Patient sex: M
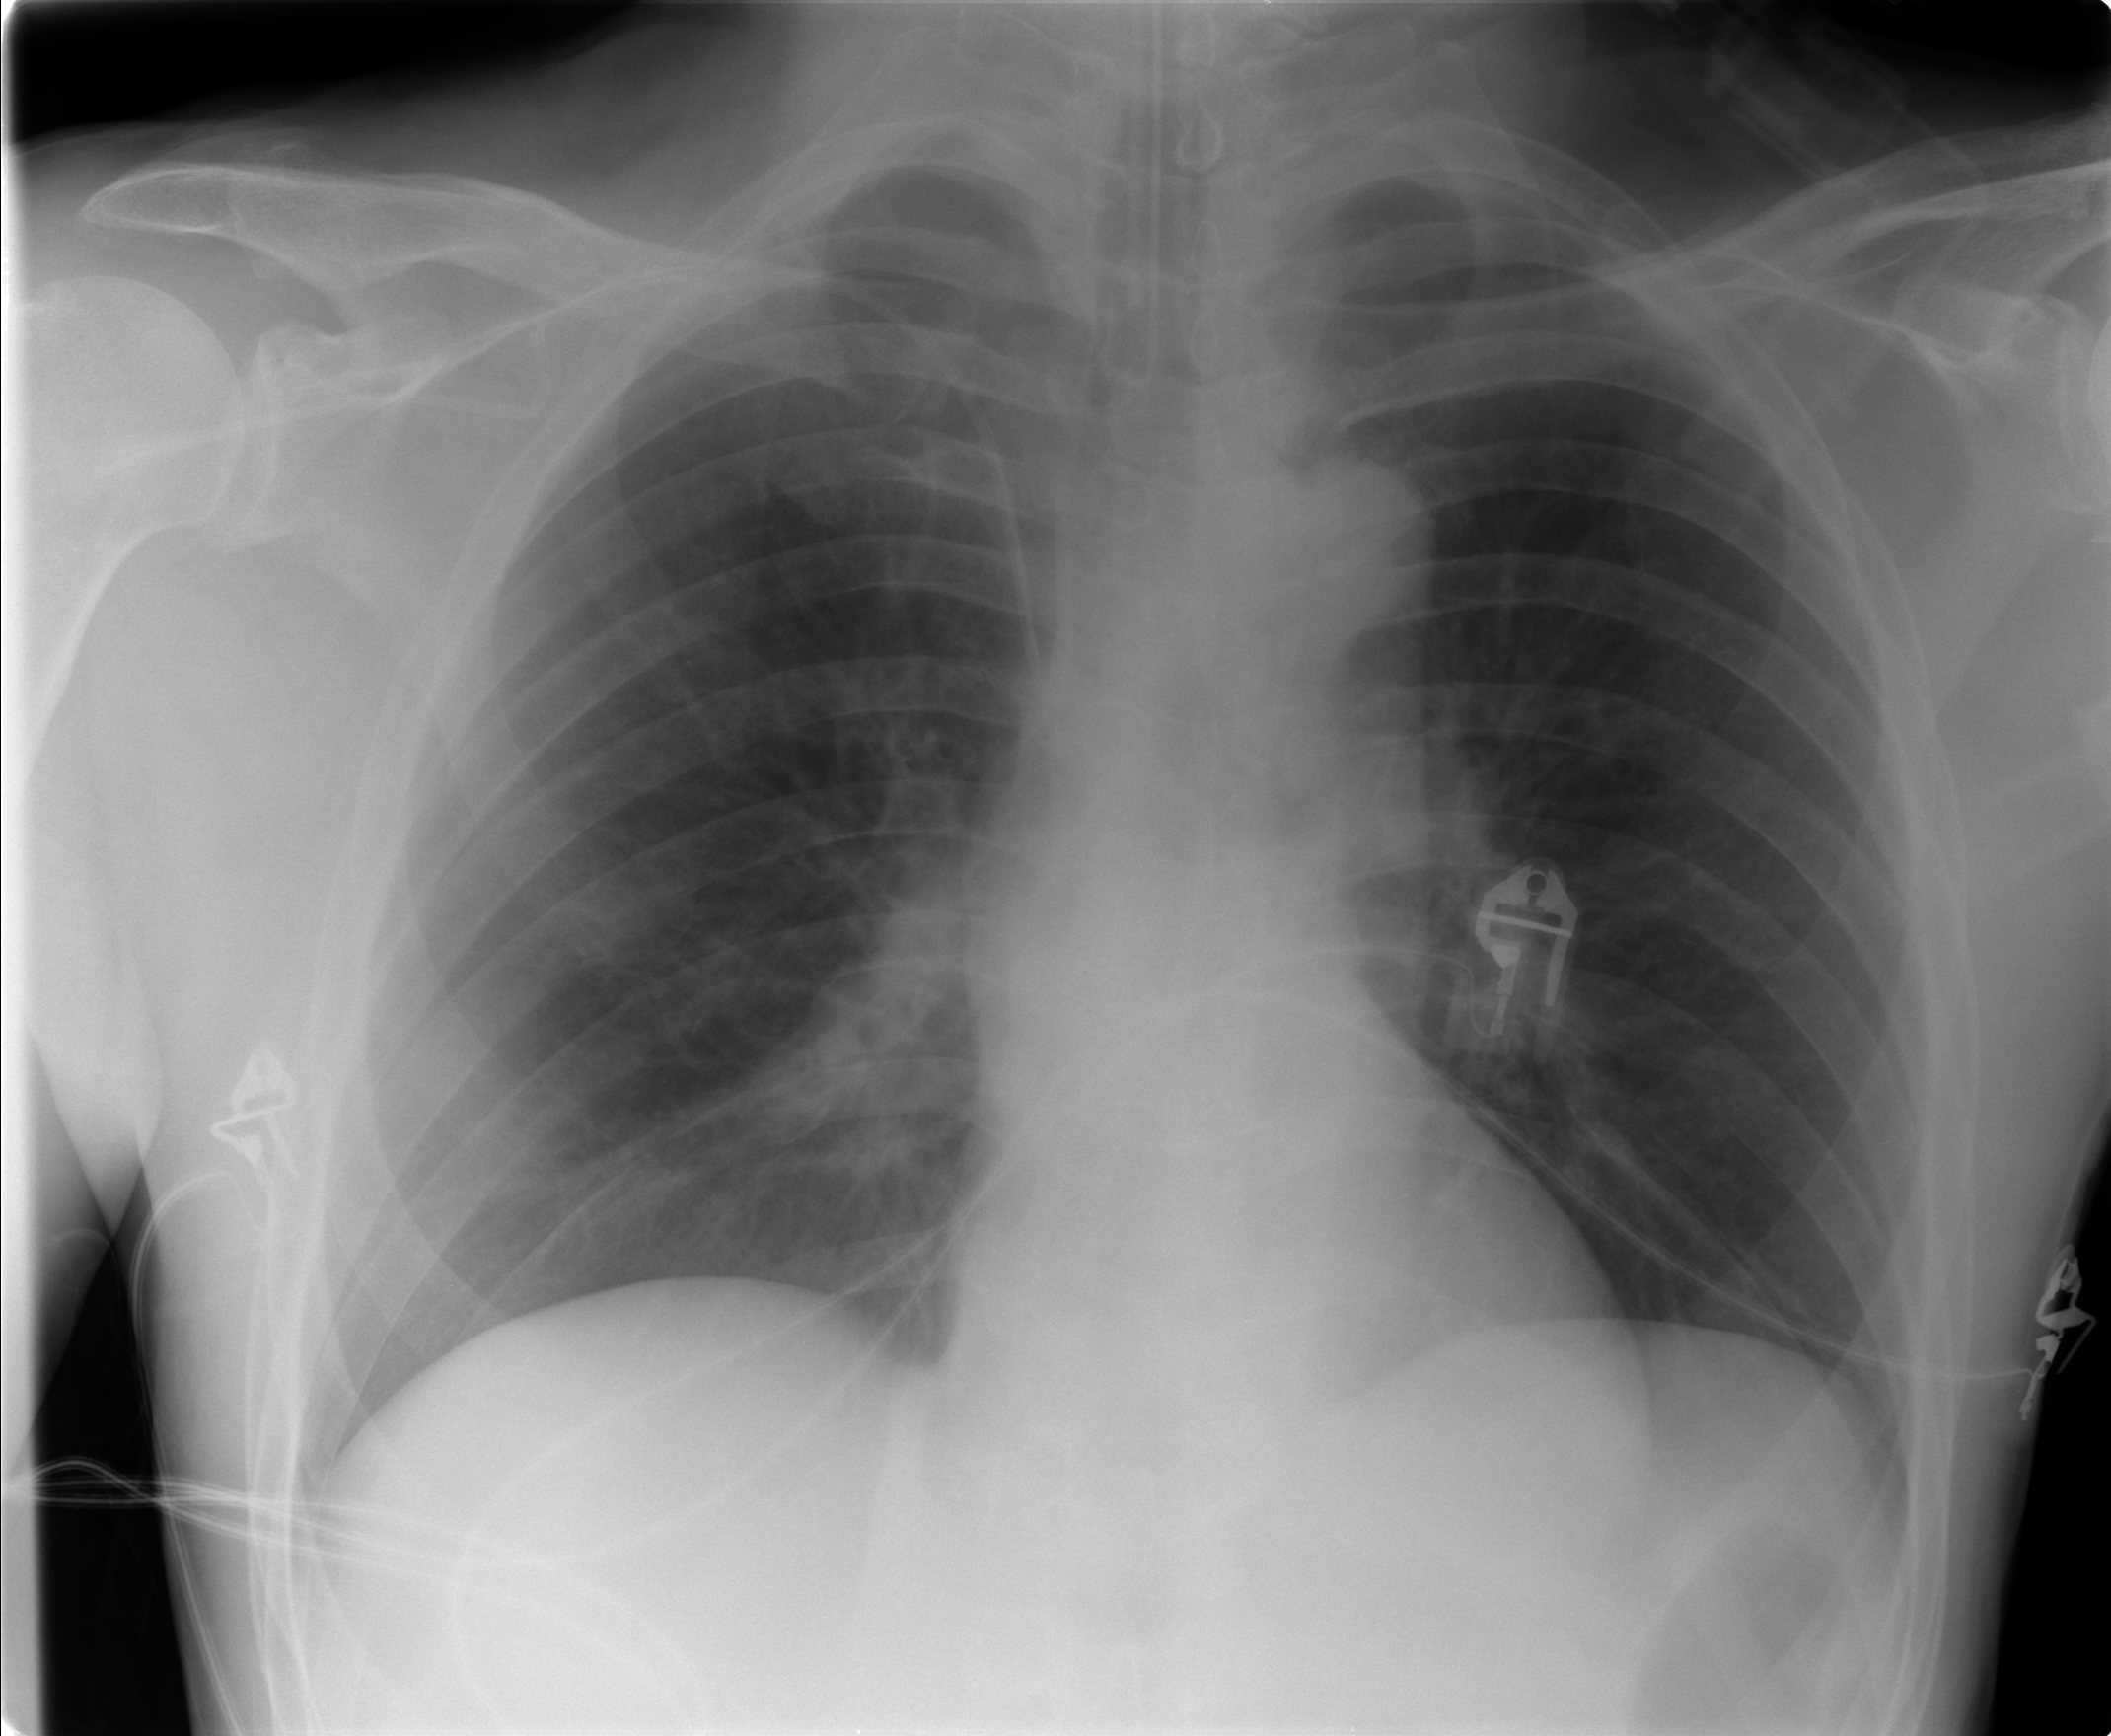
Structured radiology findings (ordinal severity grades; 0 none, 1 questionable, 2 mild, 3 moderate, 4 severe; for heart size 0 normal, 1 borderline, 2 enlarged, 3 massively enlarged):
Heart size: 0
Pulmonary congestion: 0
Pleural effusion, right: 0
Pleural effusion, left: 0
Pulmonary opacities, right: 0
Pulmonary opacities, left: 0
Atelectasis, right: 1
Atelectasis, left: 0